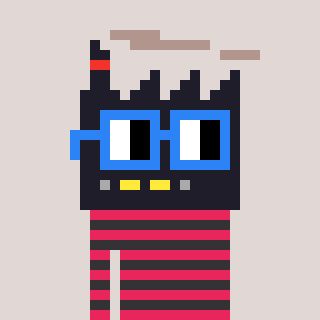
a pixel art character with square blue glasses, a factory-shaped head and a grayscale-colored body on a warm background